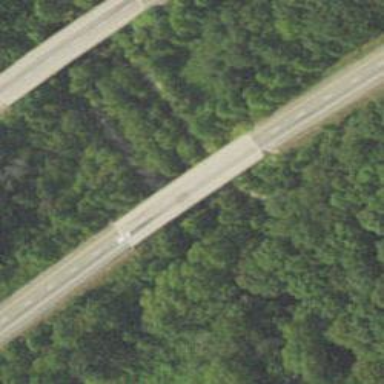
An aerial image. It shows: Motorway bridge.